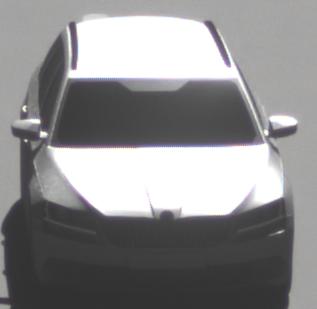
Make: Skoda
Model: Superb Combi 1.4 TSI
Detailed model: Superb (III) Combi
Model produced from: 2015/09
Model produced until: 2018/06
Doors: 5
Color: white
Road condition: dry road
Daytime: midday
Contrast: high contrast